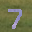
Label: 7